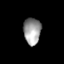
Tissue: skin
Cell type: Myeloid cells
Senescence score: 0.6975
Nuclear area (px): 452
Mean DAPI intensity: 154.75